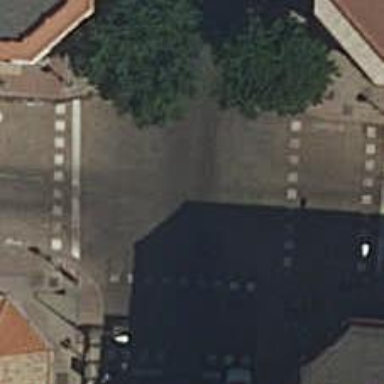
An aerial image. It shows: Road with traffic signals.